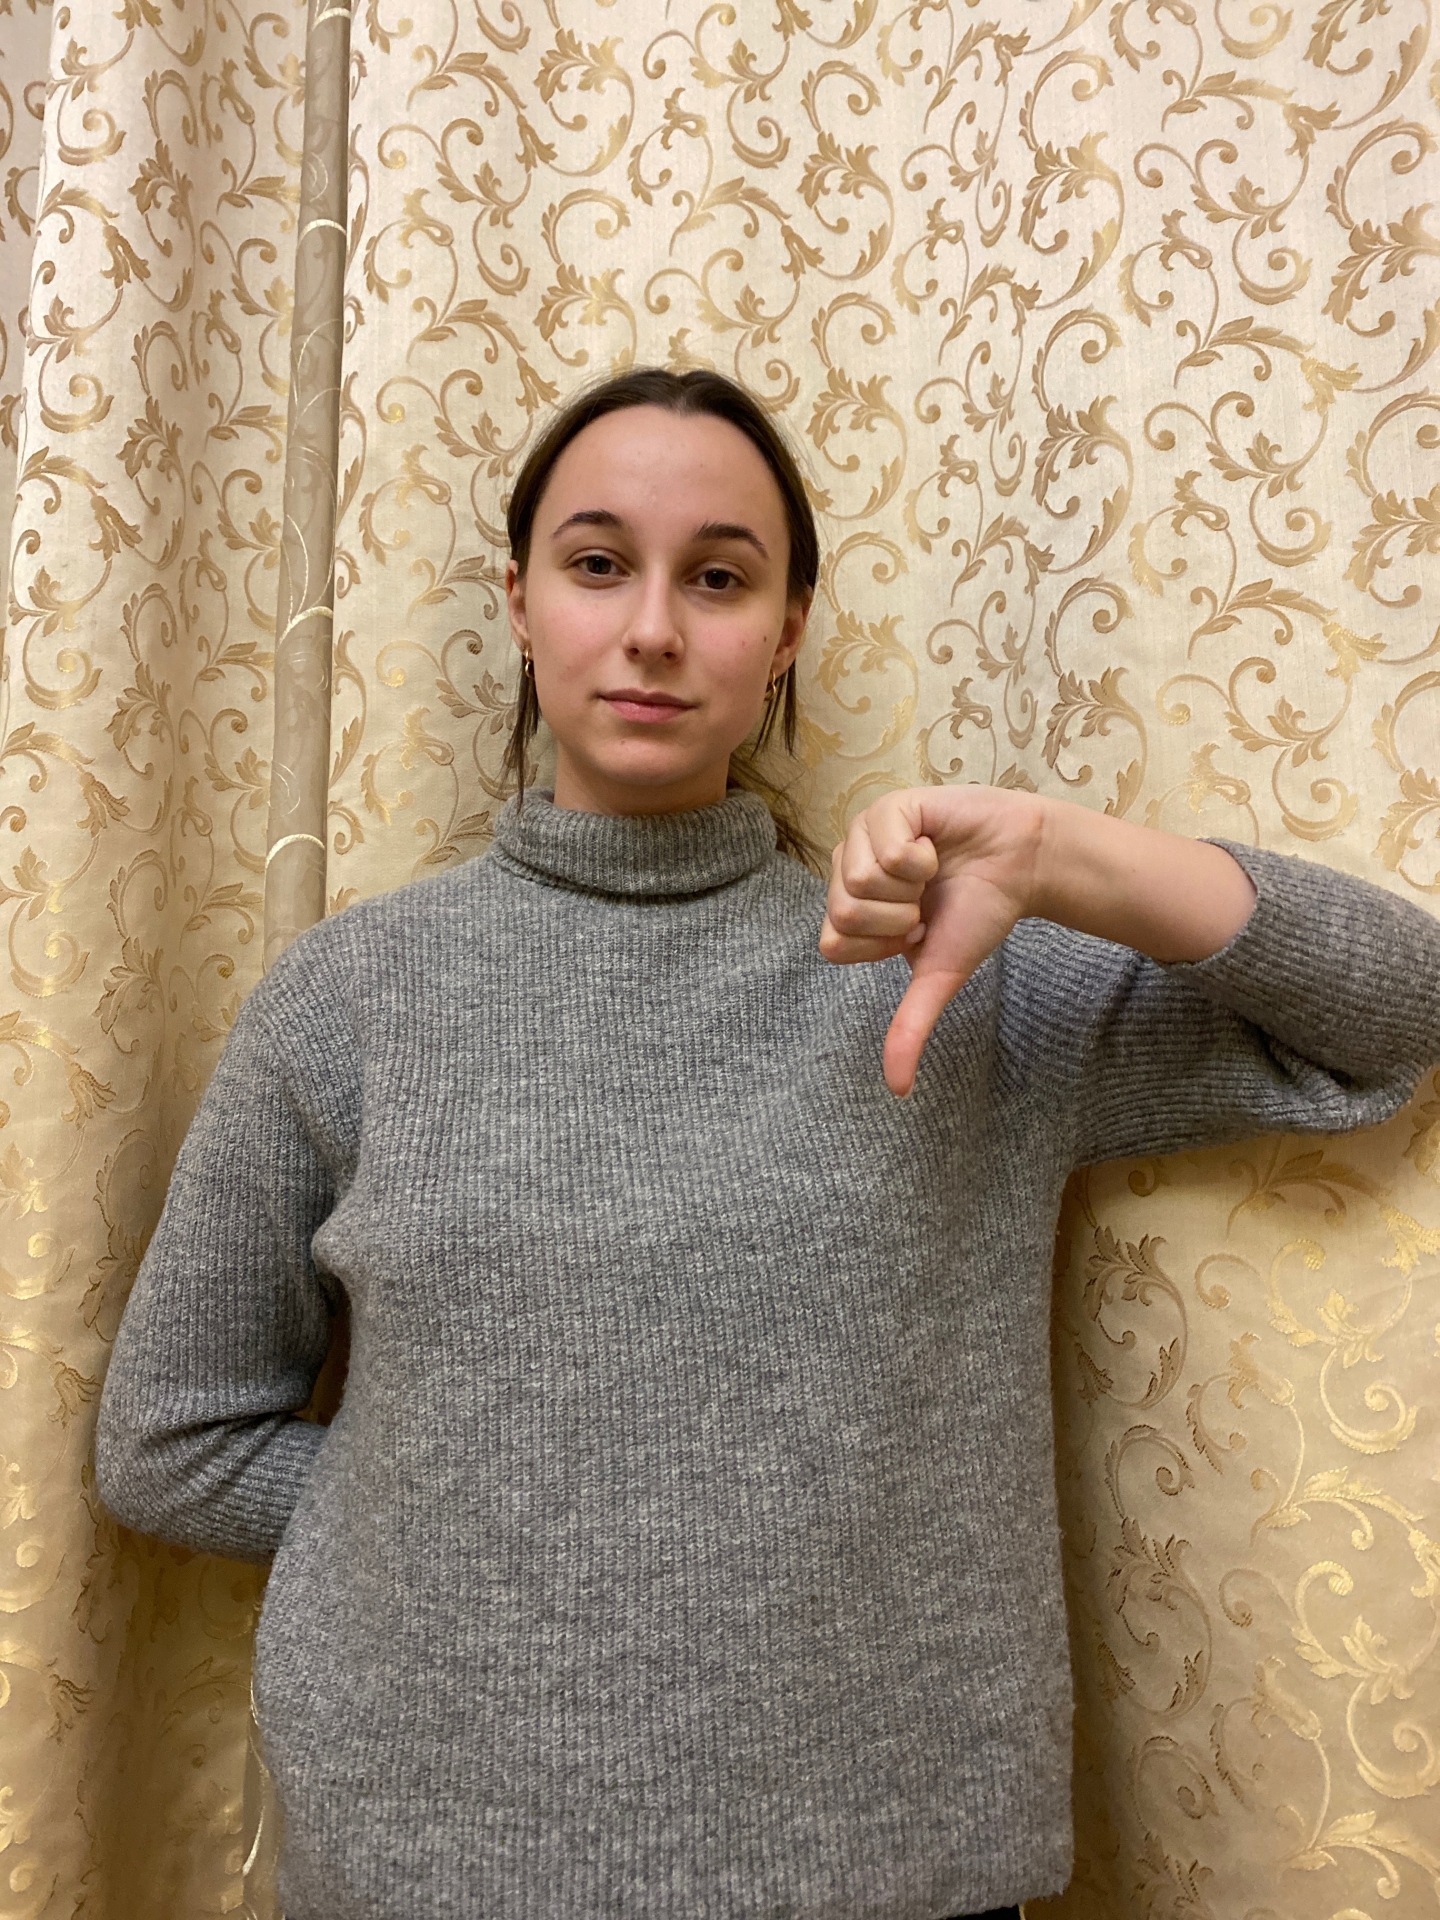
Label: clear